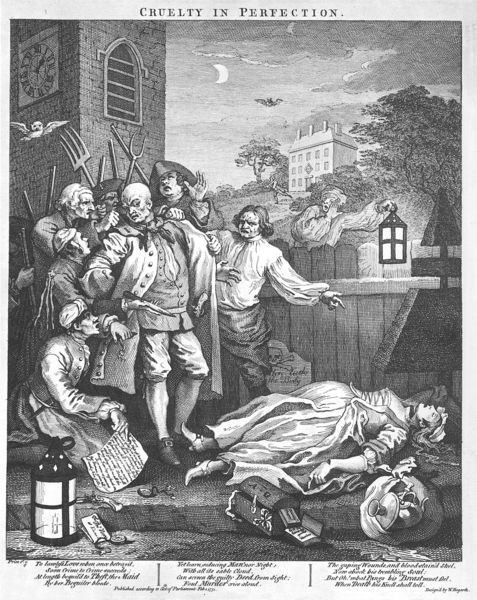
Titel: Die fünf Stufen der Grausamkeit
Künstler: William Hogarth
Schlagwörter: mann, weiß, menschen, stadt, abend, fenster, frau, grau, holz, kleid, lampe, laterne, laternen, licht, männer, nacht, schwarz, zeichnung, haus, zaun, haube, flasche, leiche, mord, tod, tot, bauern, turm, schürze, schrift, papier, liegen, spalten, holzzaun, angst, gewalt, glatze, kerze, uhr, mond, truhe, zettel, burg, druck, stich, schwarzweiß, text, stöcke, tote, leichnam, brief, gedicht, kupferstich, eule, turmuhr, toto, mistgabel, heugabel, gabeln, nachtwächter, forke, uhe